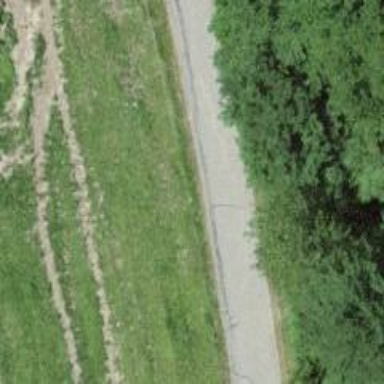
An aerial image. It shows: Unclassified paved road.